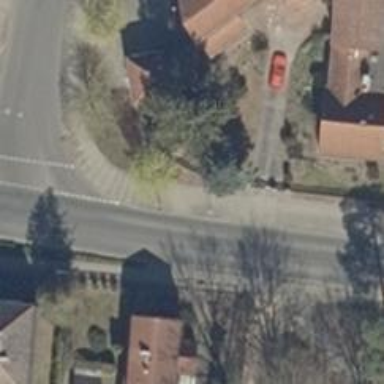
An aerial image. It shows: Asphalt footway with unmarked crossing.